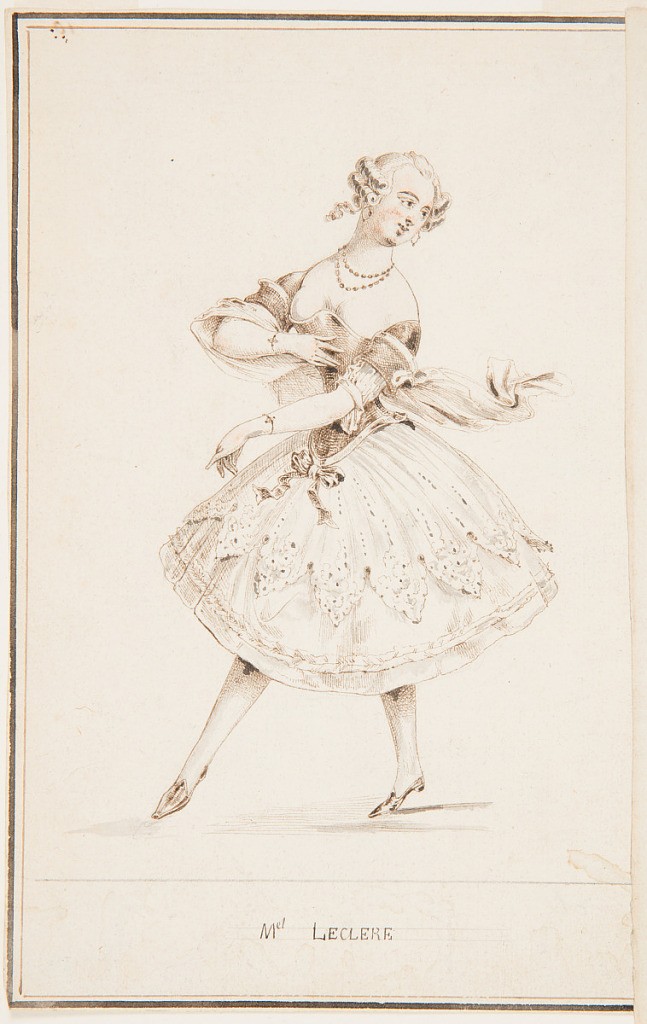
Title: A Ballet Dancer, Mademoiselle Leclerc
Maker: Louis Carrogis, called Carmontelle, France, 1717 – 1806
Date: ca. 1766
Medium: Graphite, pen and brown ink, brush and brown, pink, and gray watercolor on white paper
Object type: Drawing
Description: Vertical rectangle. The actress Mademoiselle Leclerc dressed in a ballet costume, seen frontally, her head turned to the left. Framing line and stripe.